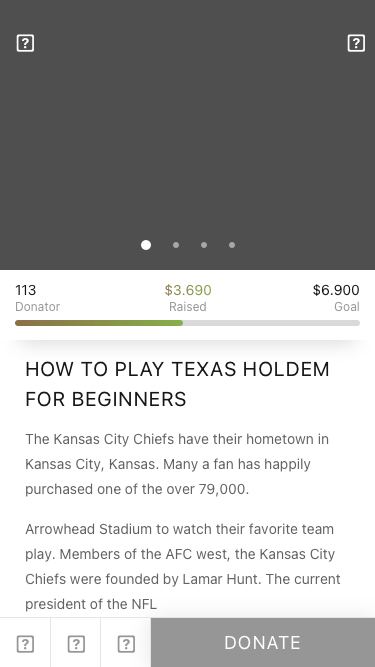
Text in this UI design:
How To Play Texas Holdem For Beginners
The Kansas City Chiefs have their hometown in Kansas City, Kansas. Many a fan has happily purchased one of the over 79,000.

Arrowhead Stadium to watch their favorite team play. Members of the AFC west, the Kansas City Chiefs were founded by Lamar Hunt. The current president of the NFL


donate



113
$3.690
$6.900
Donator
Raised
Goal